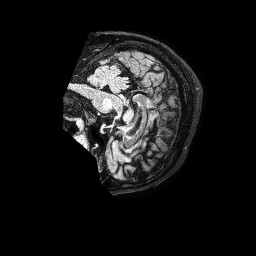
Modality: FLAIR
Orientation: sagittal
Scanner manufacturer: philips
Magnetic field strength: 1.5 T
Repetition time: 4.8 s
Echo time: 0.3 s